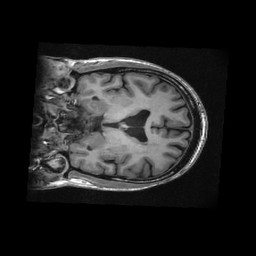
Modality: T1w
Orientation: coronal
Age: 59
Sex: male
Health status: healthy
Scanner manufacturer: ge
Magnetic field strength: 3 T
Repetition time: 0.008424 s
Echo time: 0.0031 s